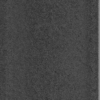
Label: dusty